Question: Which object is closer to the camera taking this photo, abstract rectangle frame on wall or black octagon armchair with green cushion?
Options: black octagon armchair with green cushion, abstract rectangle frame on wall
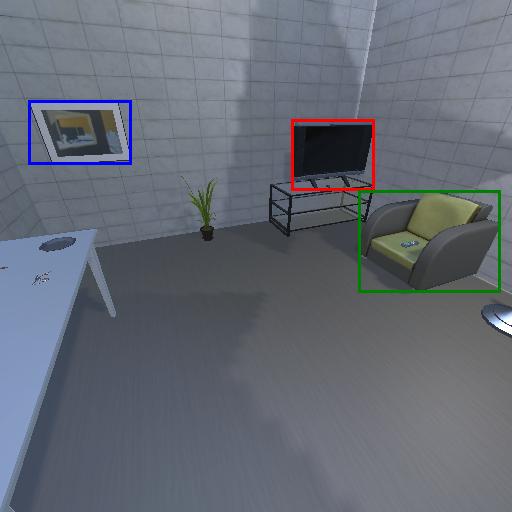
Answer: black octagon armchair with green cushion